Question: Is it possible to batch replace a text string inside a cmd file in every subfolder?
Root Folder (Batch script) > Several subfolders > 'job(folder number)_EncodeAudio.cmd' > text string
The cmd file has the '128' string that should be replaced to '384' and each subfolder (job1, job2, job3) has the same 'job(folder number)_EncodeAudio.cmd' file.
:

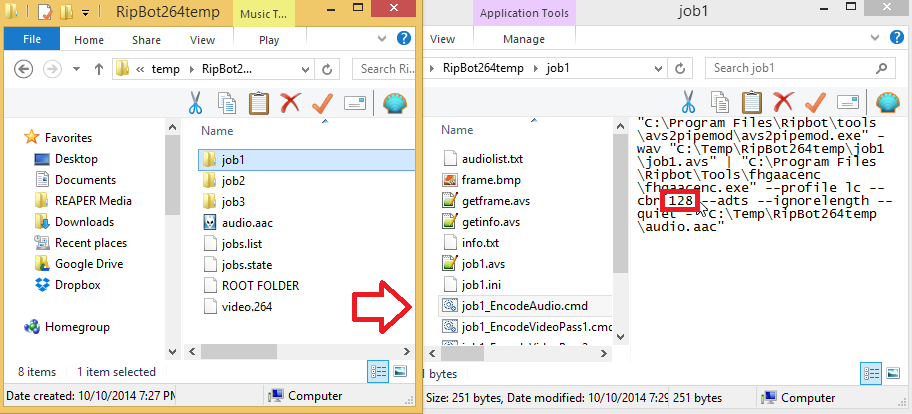
Answer: Used Billy's script and a BAT to call the Powershell script.
BAT file:
'''
CD /D %root% C:\Root Folder Location
powershell.exe -ExecutionPolicy ByPass -file batch.ps1
'''
PS1 file:
'''
Get-ChildItem *.cmd -Recurse | ForEach-Object { (Get-Content $_) | ForEach-Object { $_ -replace '128','384' } | Set-Content $_ }
'''